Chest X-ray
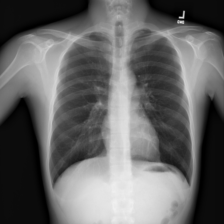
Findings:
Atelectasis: negative
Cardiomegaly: negative
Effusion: negative
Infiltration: negative
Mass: negative
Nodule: negative
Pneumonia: negative
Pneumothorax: negative
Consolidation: negative
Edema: negative
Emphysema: negative
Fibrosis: negative
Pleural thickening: negative
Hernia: negative